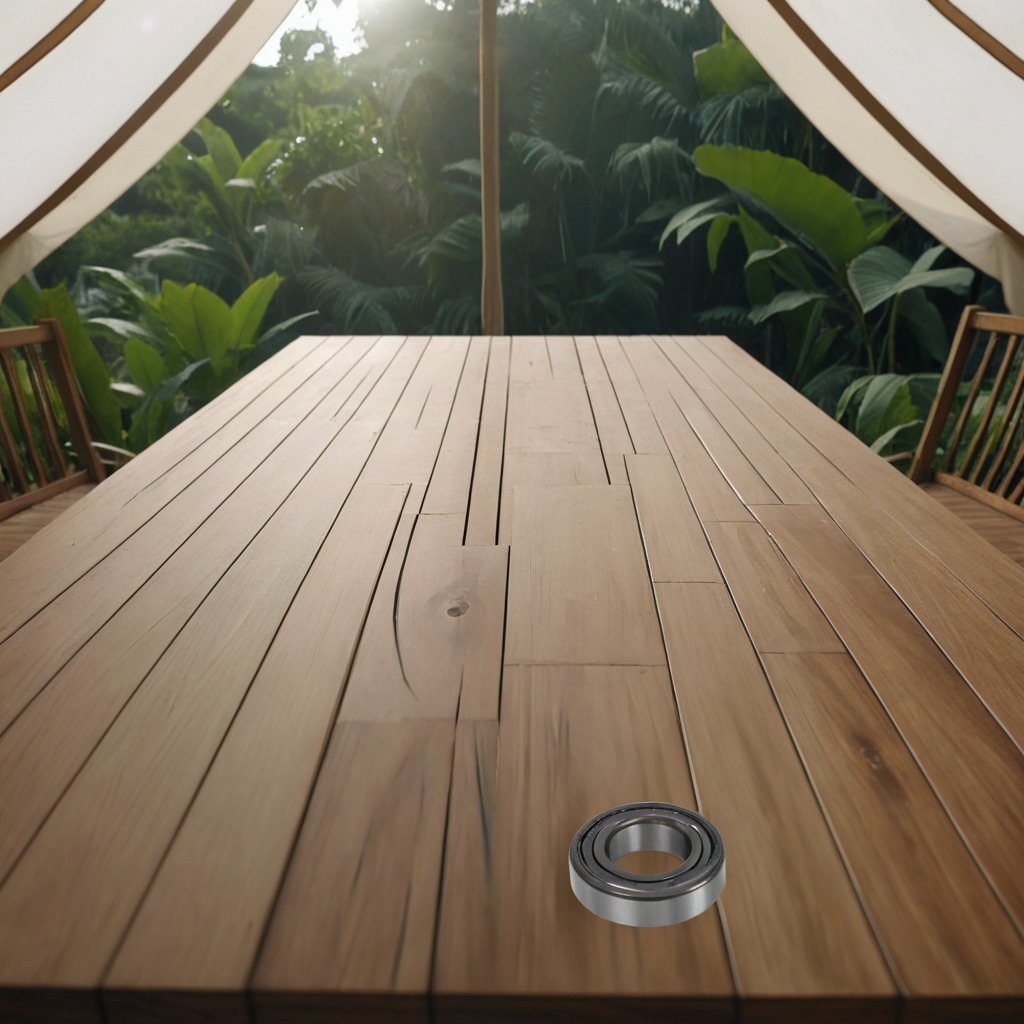
A metal ball bearing is lying on the wooden table inside a jungle field workshop tent.